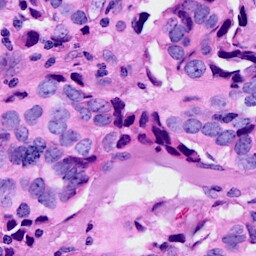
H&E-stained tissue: Breast